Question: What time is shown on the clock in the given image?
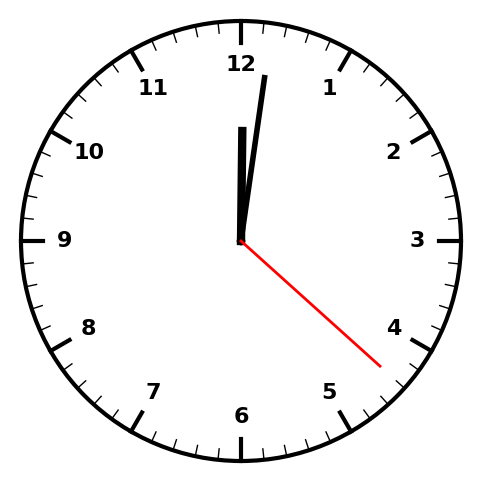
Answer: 12:01:22